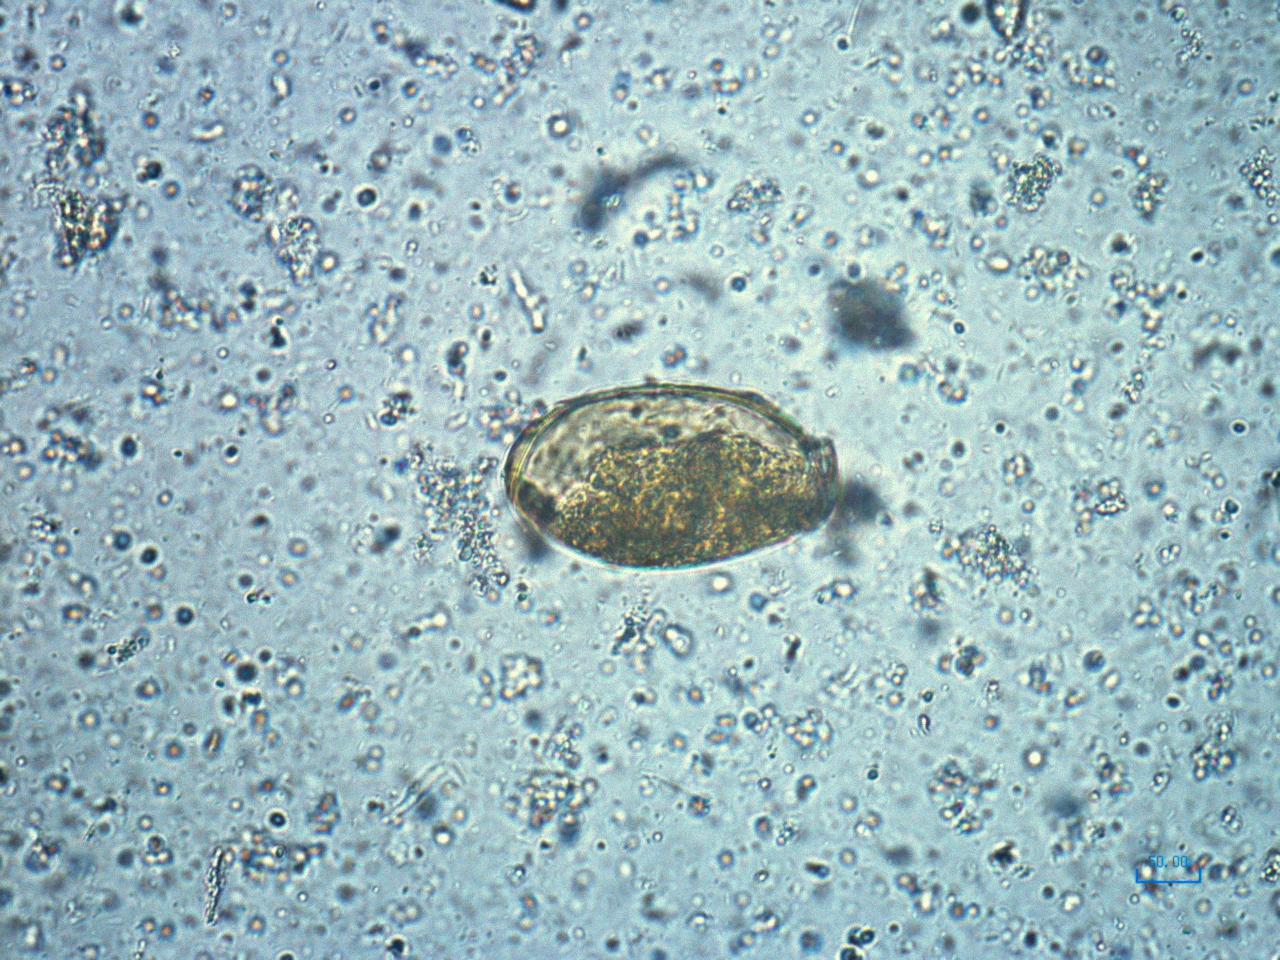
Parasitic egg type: Paragonimus spp